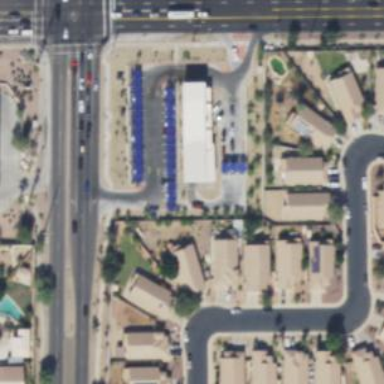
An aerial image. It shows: Car wash facility.